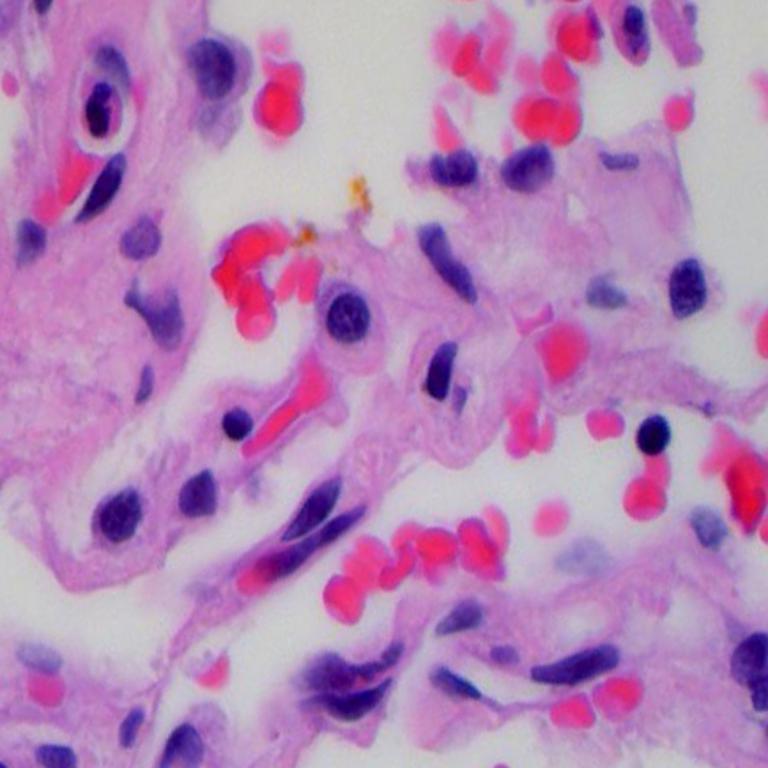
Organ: lung
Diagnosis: benign